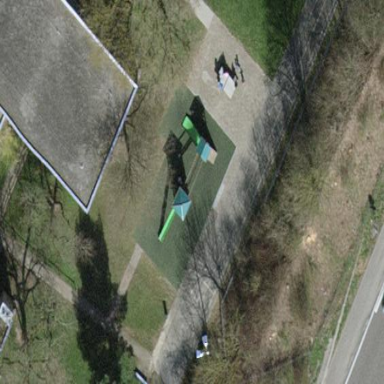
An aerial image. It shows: Playground area for leisure activities on the land.